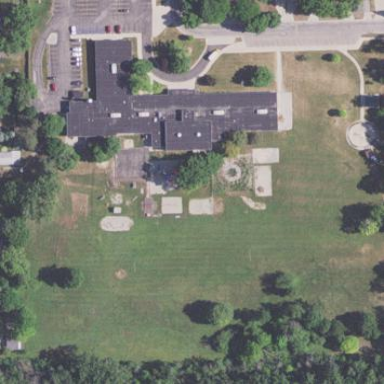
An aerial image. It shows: Kindergarten.